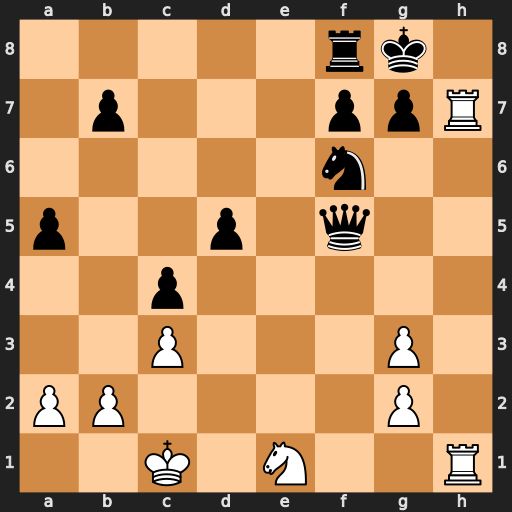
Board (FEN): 5rk1/1p3ppR/5n2/p2p1q2/2p5/2P3P1/PP4P1/2K1N2R
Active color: w
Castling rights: -
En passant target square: -
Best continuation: Rh8#